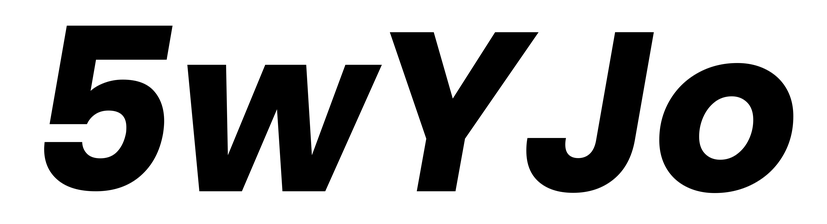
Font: Poppins-BoldItalic